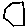
Label: hexagon